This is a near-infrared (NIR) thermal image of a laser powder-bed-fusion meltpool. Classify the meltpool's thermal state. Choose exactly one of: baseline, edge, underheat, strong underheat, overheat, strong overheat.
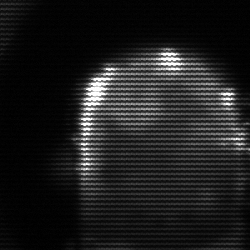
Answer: baseline